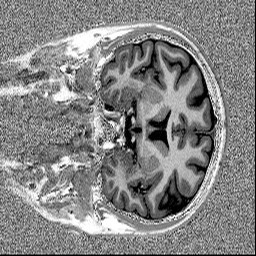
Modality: MP2RAGE
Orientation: coronal
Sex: male